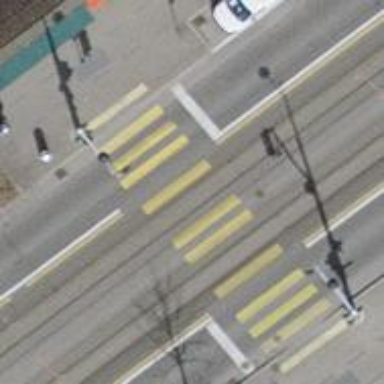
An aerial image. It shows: Crossing with traffic signals.